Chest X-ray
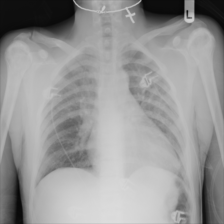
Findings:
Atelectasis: negative
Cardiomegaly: negative
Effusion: negative
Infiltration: negative
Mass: negative
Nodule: negative
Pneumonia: negative
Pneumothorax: negative
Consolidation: negative
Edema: negative
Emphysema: negative
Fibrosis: negative
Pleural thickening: negative
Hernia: negative